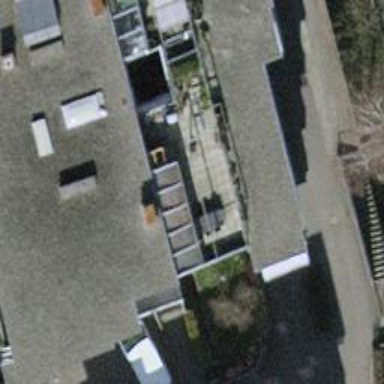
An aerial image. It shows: Apartments building with tiled roof.